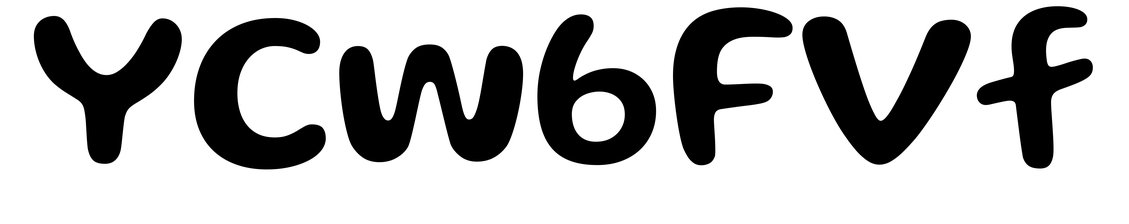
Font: Gluten_Medium